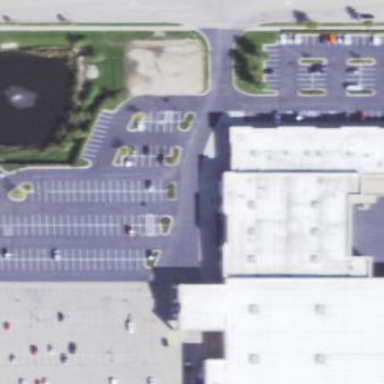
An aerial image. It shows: Customer parking area at amenities park.